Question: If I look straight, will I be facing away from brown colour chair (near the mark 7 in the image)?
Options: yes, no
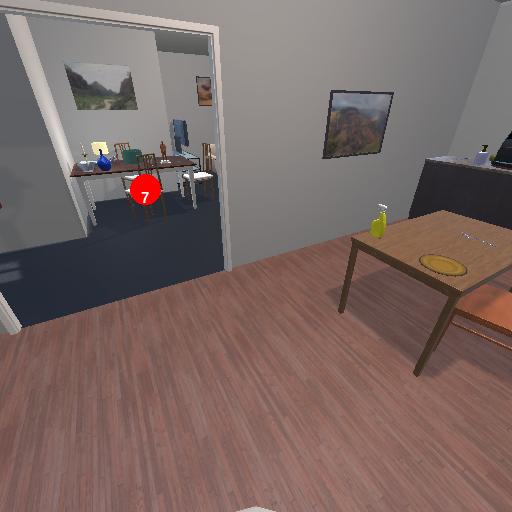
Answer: yes